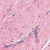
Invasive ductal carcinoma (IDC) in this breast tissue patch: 0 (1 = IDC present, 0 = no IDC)